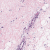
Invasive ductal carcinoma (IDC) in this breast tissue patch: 0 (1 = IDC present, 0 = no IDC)